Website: apple
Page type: billing-address
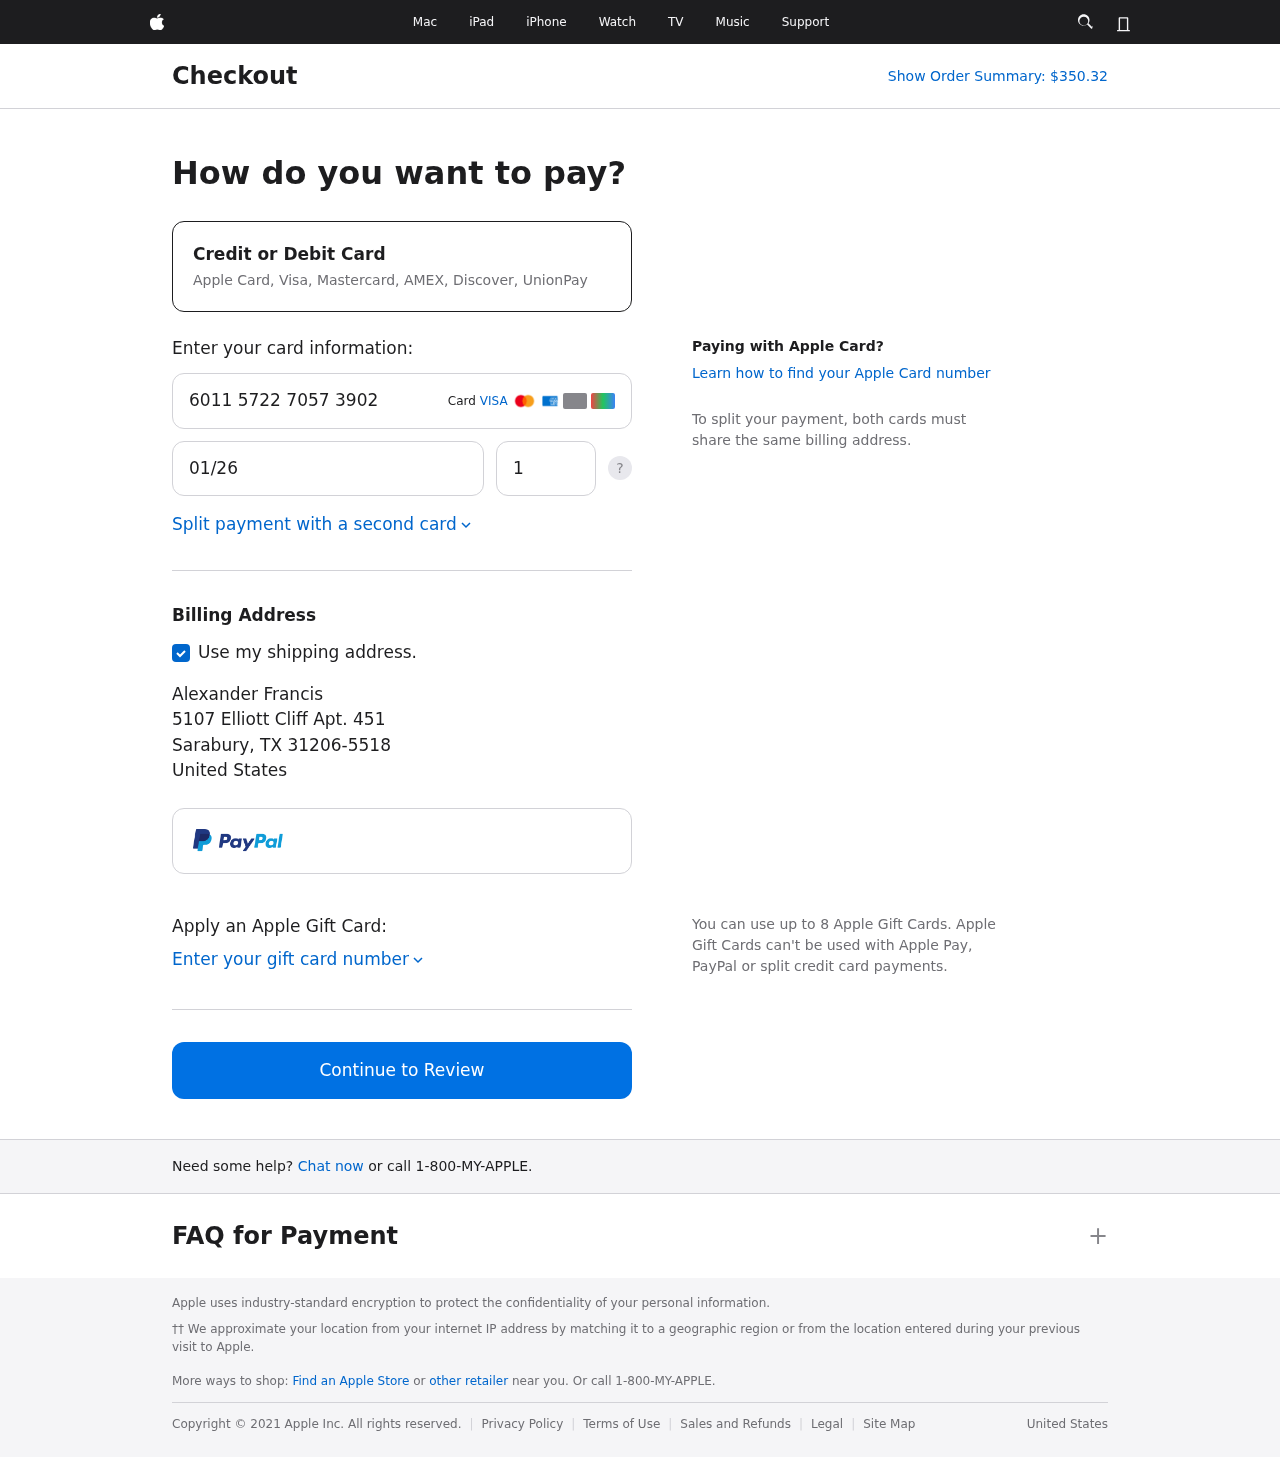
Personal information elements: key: PII_CARD_CVV
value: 125
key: PII_CARD_EXPIRY
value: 01/26
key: PII_CARD_NUMBER
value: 6011 5722 7057 3902
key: PII_CITY
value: Sarabury
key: PII_COUNTRY
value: United States
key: PII_FULLNAME
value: Alexander Francis
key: PII_POSTCODE_FULL
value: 31206-5518
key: PII_STATE_ABBR
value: TX
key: PII_STREET
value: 5107 Elliott Cliff Apt. 451
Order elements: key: ORDER_TOTAL
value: Show Order Summary: $350.32